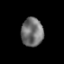
Tissue: lung
Cell type: T cells
Senescence score: 0.2059
Nuclear area (px): 618
Mean DAPI intensity: 112.853